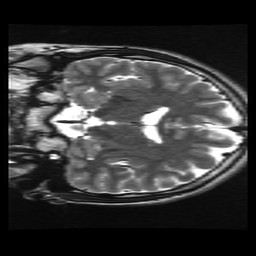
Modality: T2w
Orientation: coronal
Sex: male
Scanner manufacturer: ge
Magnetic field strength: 3 T
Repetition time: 5 s
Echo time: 0.1015 s